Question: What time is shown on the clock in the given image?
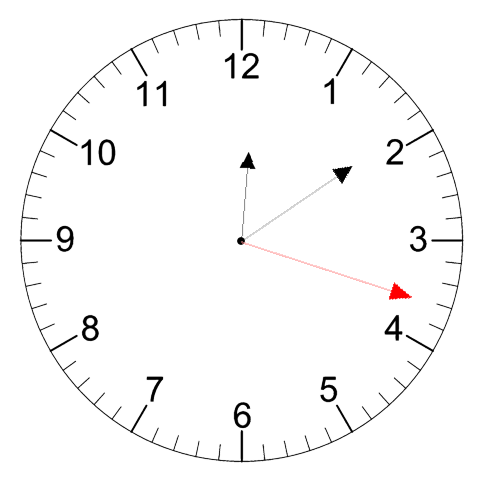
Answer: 12:09:18